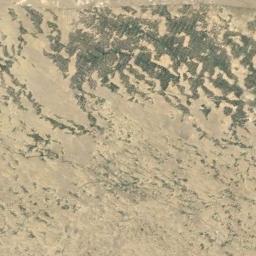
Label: desert